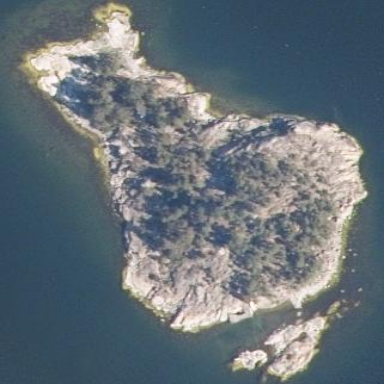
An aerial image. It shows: Island with natural coastline.